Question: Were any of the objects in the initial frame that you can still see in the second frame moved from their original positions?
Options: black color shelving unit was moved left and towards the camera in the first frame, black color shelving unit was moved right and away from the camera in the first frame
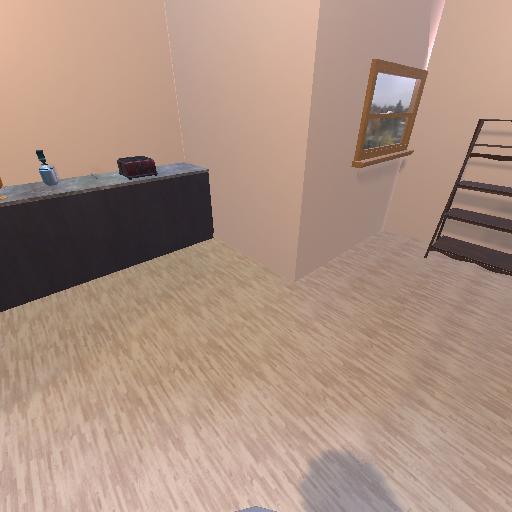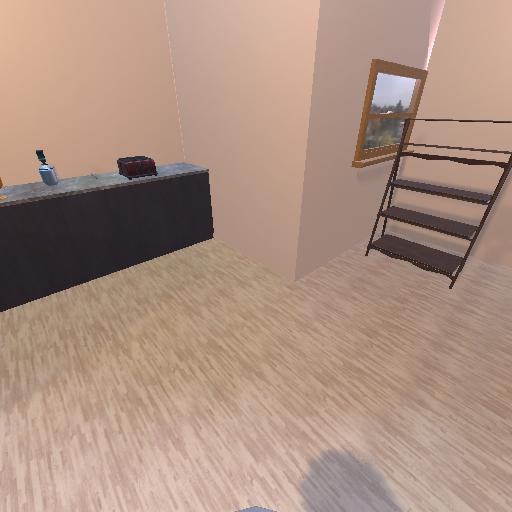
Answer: black color shelving unit was moved left and towards the camera in the first frame